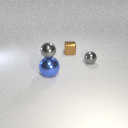
small gray metal sphere to the right of large blue metal sphere